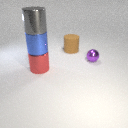
large red metal cylinder in front of large brown rubber cylinder